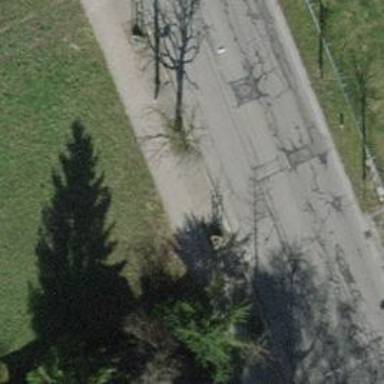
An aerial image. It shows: Avenue lined with trees.